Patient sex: M
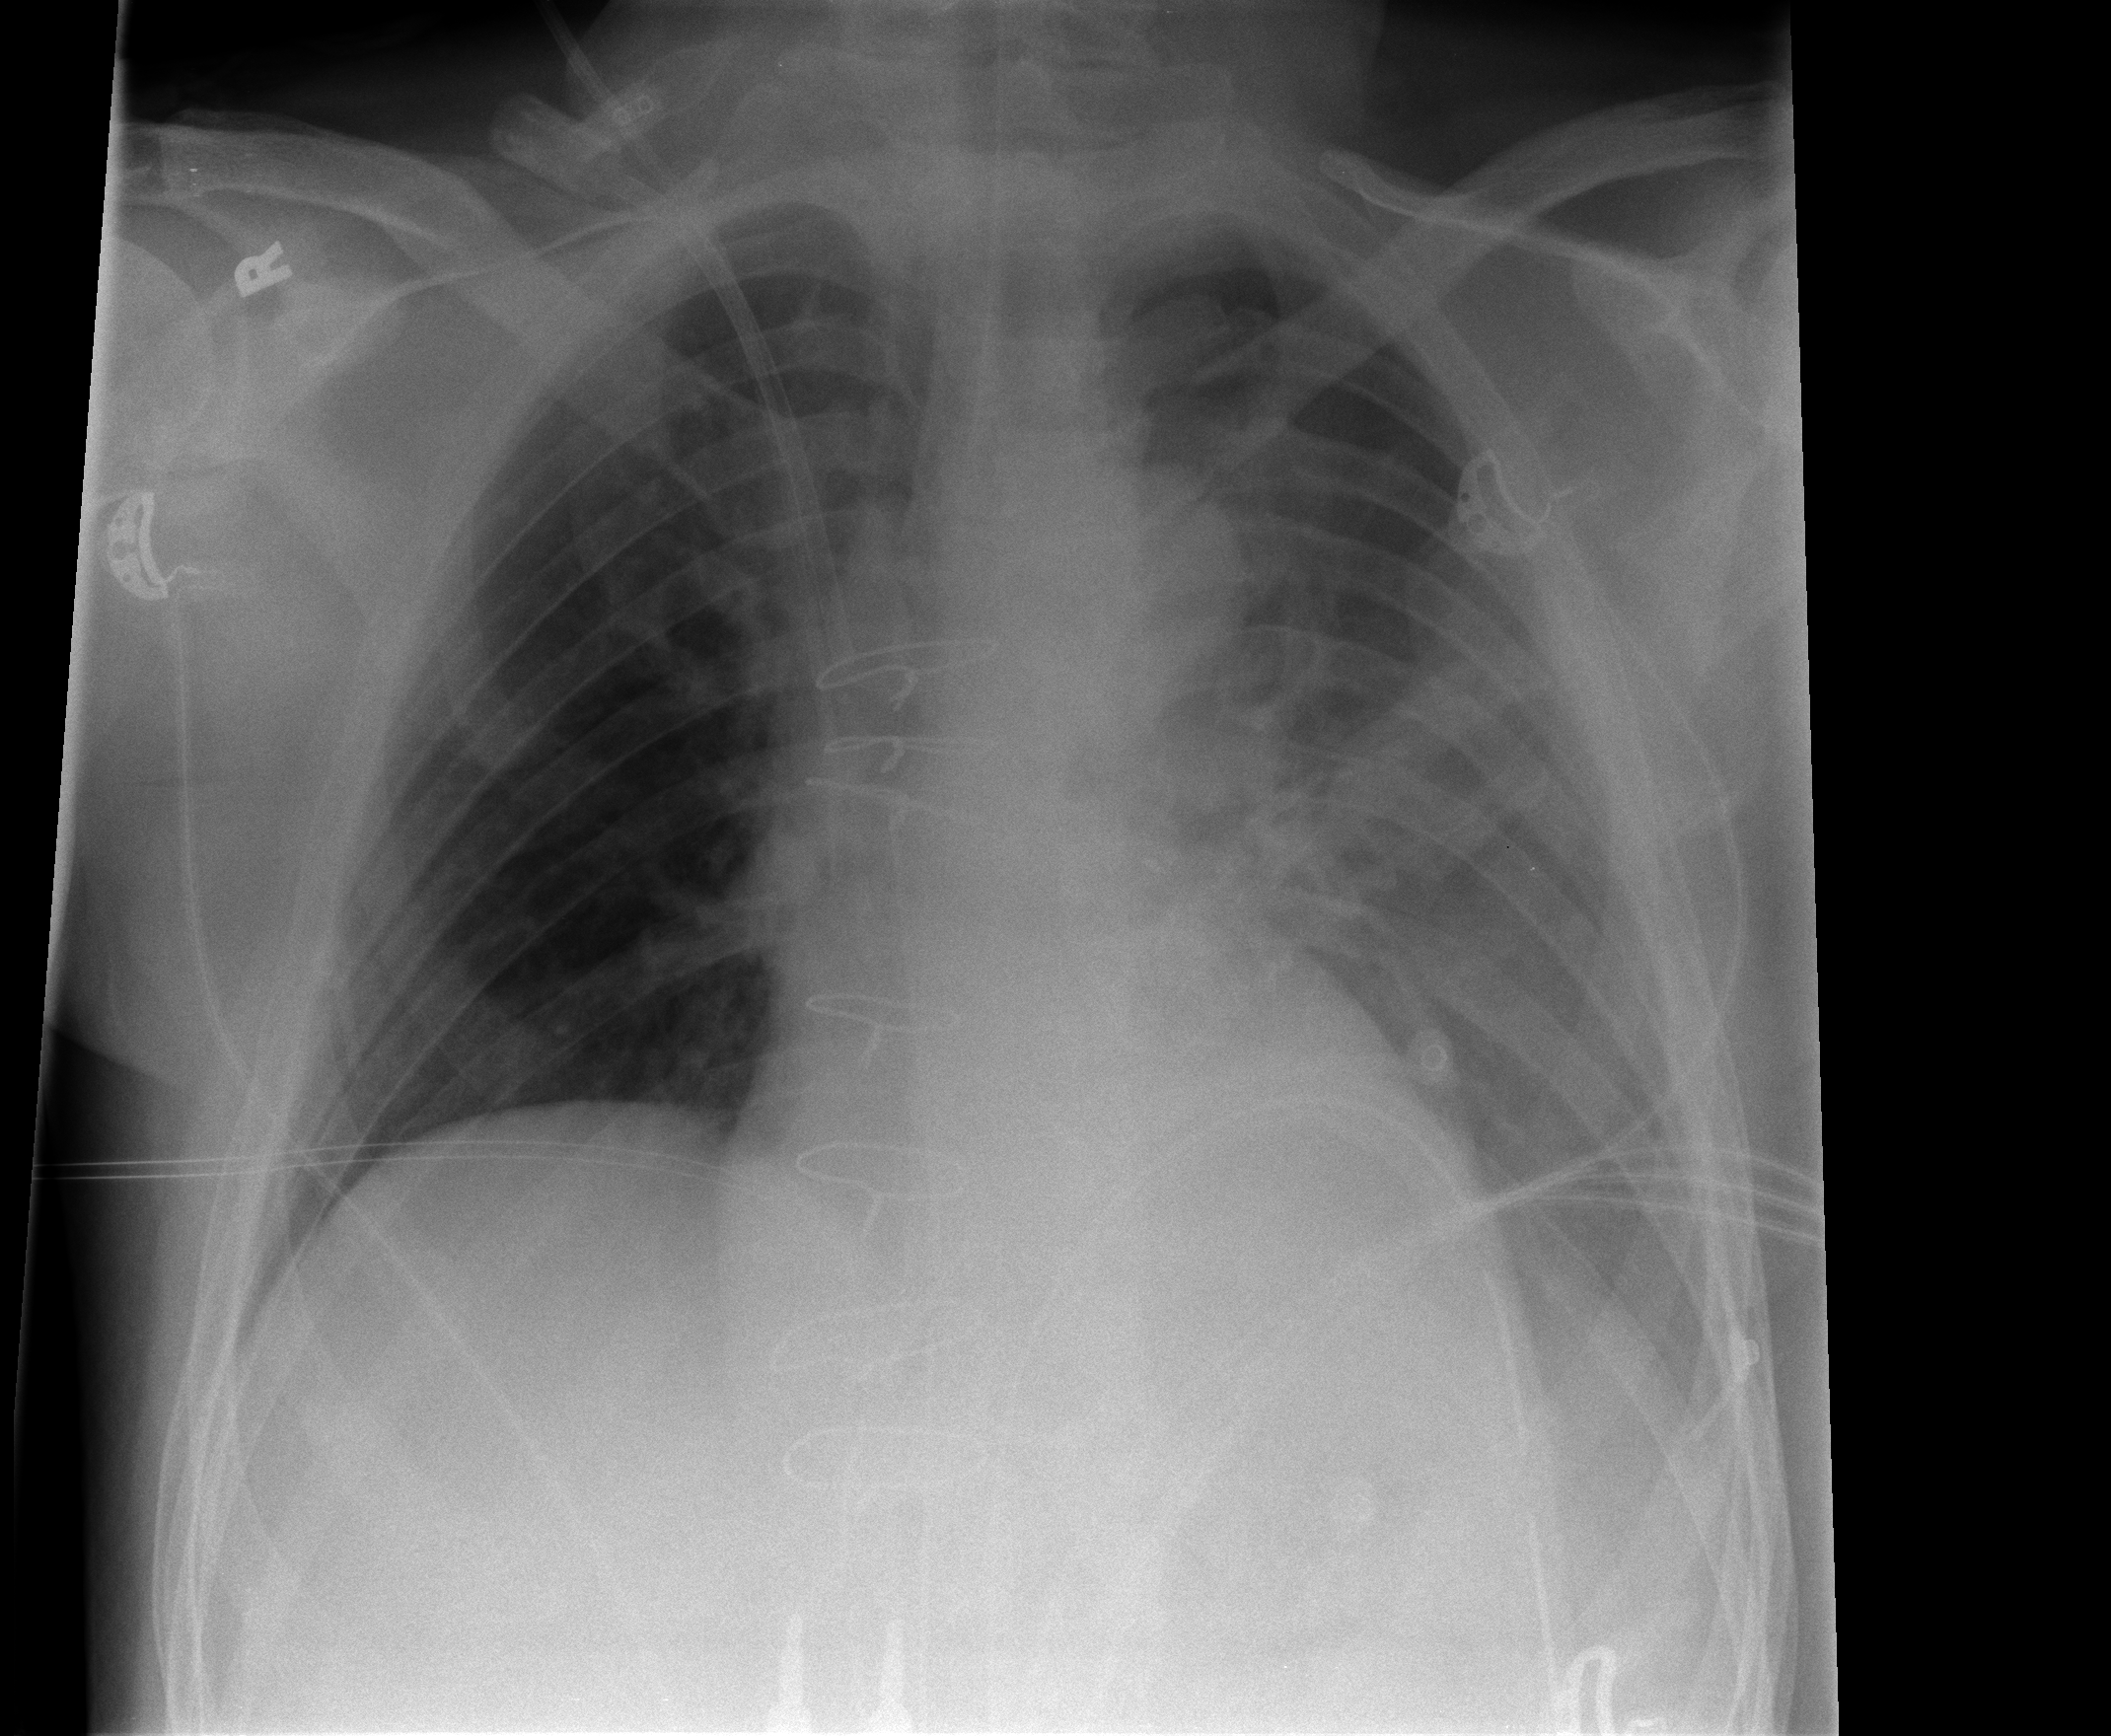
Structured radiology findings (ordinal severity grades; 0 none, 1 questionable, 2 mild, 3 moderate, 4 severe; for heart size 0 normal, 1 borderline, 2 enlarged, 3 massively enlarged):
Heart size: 0
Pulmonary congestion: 0
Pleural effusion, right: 0
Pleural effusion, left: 2
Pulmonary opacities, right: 0
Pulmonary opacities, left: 0
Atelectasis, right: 0
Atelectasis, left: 2